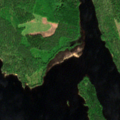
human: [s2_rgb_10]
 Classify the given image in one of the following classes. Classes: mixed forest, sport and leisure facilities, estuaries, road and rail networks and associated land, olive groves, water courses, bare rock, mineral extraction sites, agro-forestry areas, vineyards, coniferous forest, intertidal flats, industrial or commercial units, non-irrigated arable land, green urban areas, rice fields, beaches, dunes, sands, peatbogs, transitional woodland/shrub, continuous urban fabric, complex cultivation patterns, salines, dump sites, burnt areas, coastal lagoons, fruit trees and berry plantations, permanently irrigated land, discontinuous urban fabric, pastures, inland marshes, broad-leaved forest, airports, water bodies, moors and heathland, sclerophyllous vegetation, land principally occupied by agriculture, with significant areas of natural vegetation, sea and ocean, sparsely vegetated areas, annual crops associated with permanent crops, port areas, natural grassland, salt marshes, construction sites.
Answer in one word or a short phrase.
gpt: coniferous forest, mixed forest, water bodies